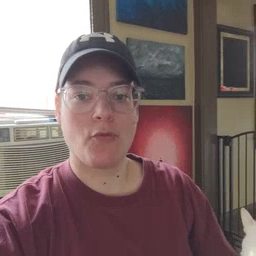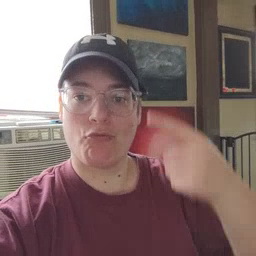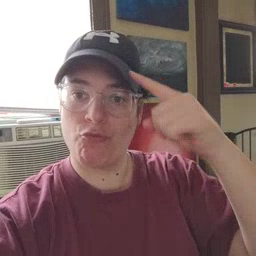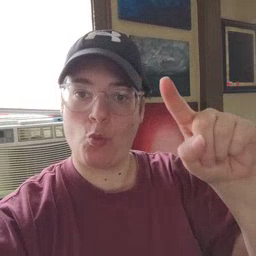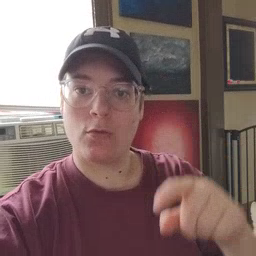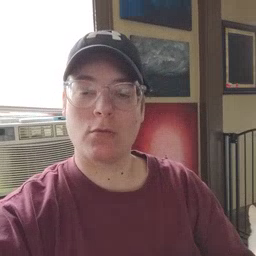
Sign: for